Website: walmart
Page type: billing-address
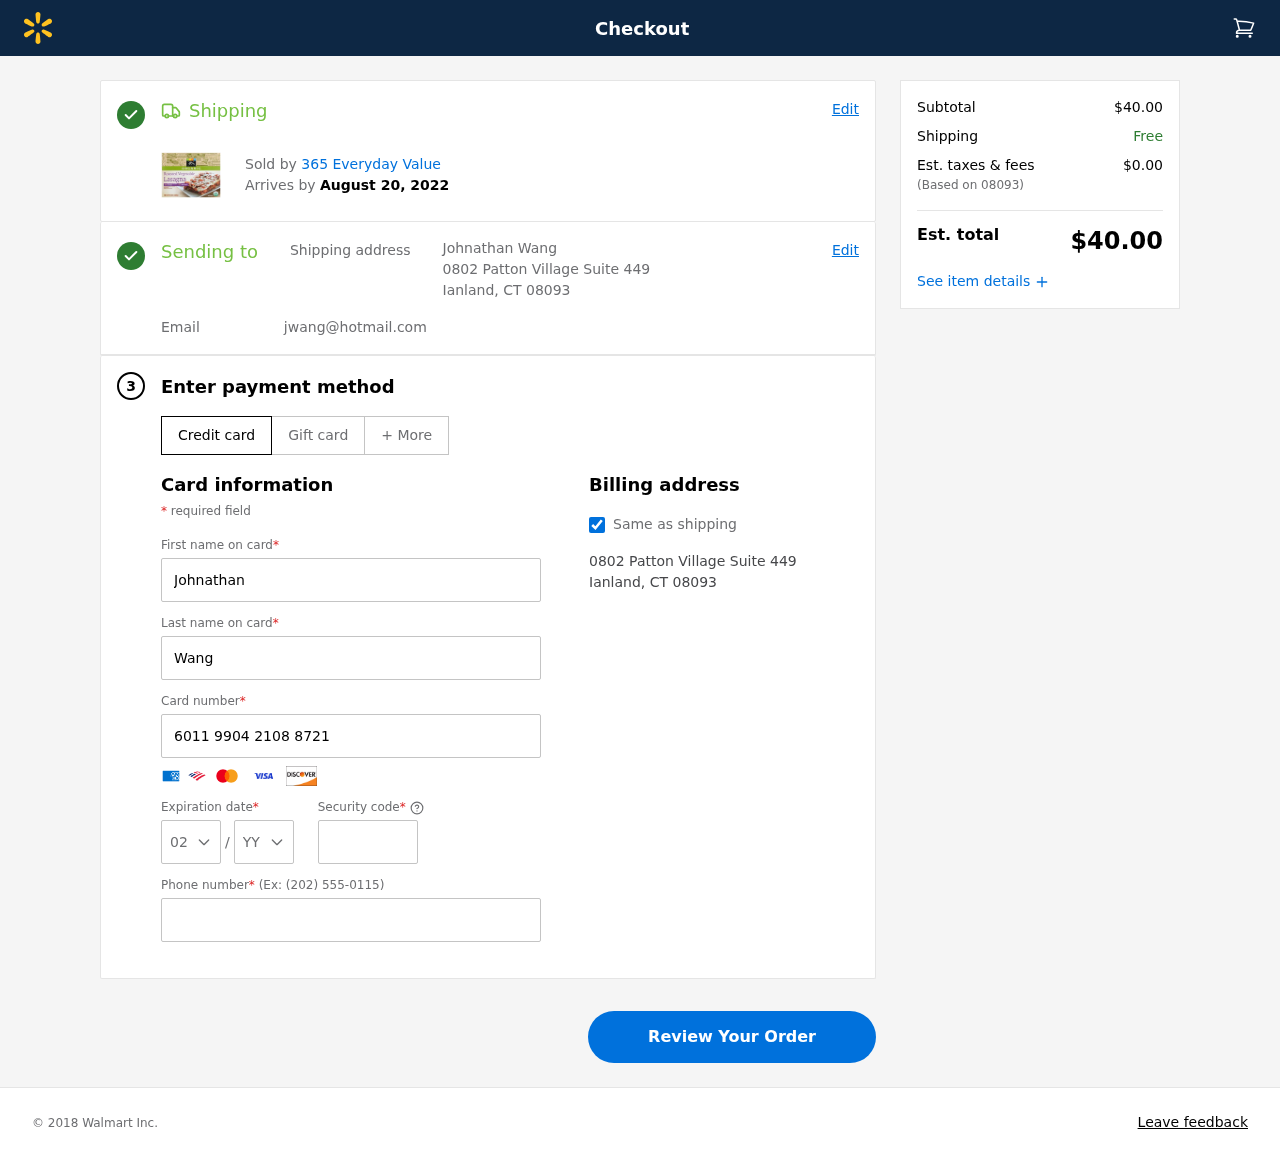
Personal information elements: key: PII_CARD_CVV
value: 427
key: PII_CARD_EXPIRY_MONTH
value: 02
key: PII_CARD_EXPIRY_YEAR
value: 28
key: PII_CARD_NUMBER
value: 6011 9904 2108 8721
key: PII_CITY_STATE_ZIP
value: Ianland, CT 08093
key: PII_EMAIL
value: jwang@hotmail.com
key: PII_FIRSTNAME
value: Johnathan
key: PII_FULLNAME
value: Johnathan Wang
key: PII_LASTNAME
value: Wang
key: PII_PHONE
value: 4793149059
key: PII_POSTCODE
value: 08093
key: PII_STREET
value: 0802 Patton Village Suite 449
Product elements: key: PRODUCT1_BRAND
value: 365 Everyday Value
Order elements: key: ORDER_DELIVERY_DATE
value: August 20, 2022
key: ORDER_SUBTOTAL
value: $40.00
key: ORDER_TAX
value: $0.00
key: ORDER_TOTAL
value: $40.00